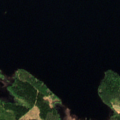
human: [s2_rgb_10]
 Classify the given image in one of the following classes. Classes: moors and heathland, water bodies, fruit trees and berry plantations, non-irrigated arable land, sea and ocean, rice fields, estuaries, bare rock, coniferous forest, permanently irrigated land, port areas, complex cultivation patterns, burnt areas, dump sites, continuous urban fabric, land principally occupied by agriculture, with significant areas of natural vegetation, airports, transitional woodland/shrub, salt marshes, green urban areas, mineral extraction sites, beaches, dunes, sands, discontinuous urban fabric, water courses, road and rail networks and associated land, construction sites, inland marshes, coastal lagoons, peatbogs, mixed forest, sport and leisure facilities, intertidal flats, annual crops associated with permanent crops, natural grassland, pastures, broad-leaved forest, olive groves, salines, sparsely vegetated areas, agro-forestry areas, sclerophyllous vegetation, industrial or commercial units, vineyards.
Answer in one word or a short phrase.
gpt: coniferous forest, mixed forest, transitional woodland/shrub, water bodies